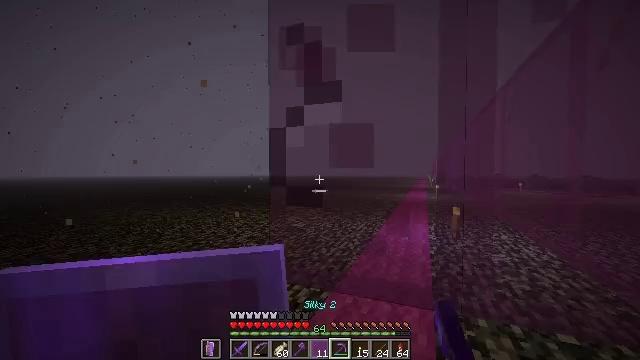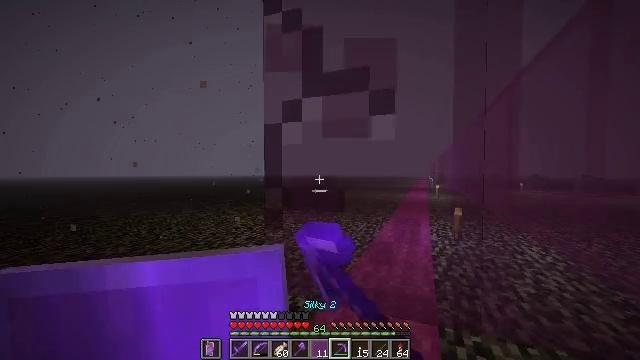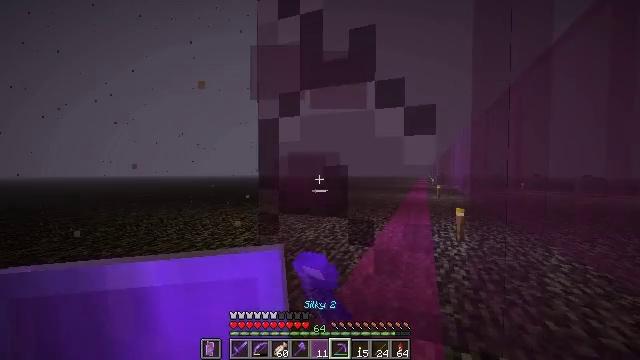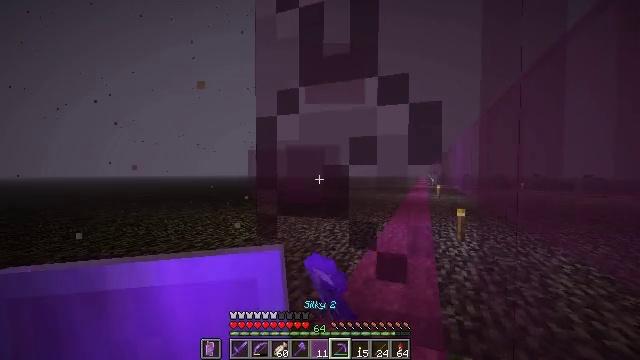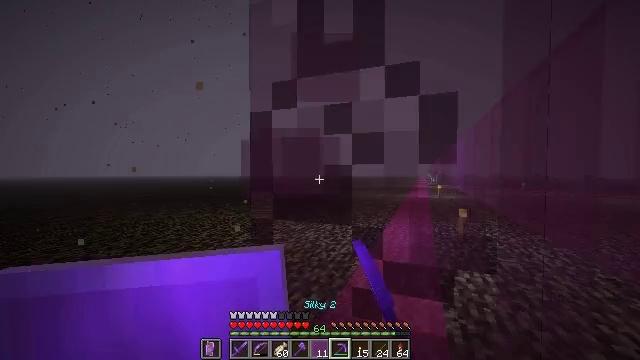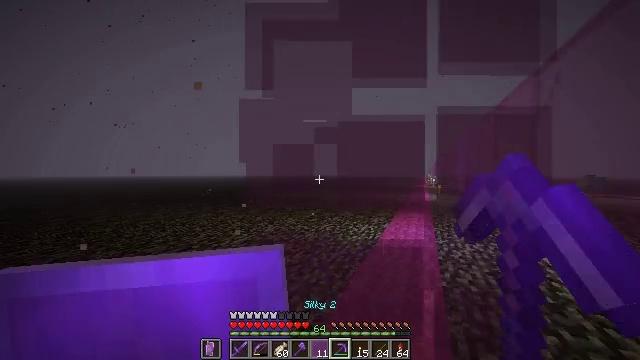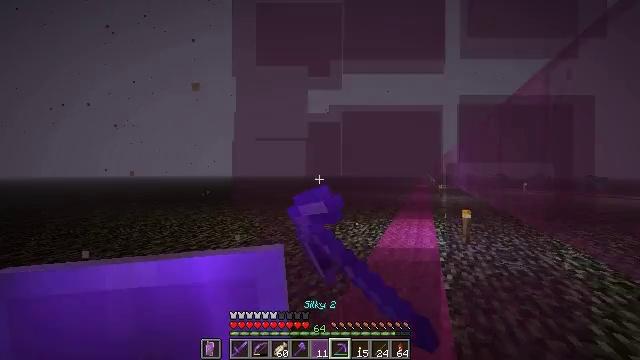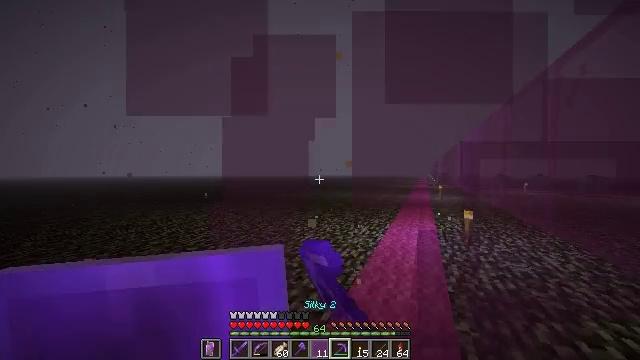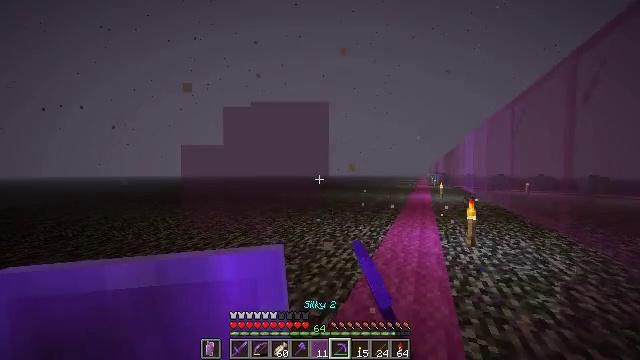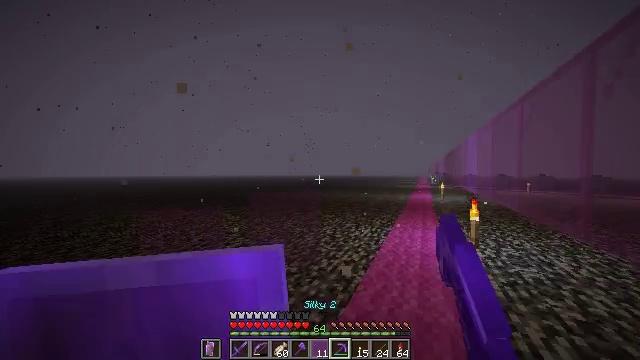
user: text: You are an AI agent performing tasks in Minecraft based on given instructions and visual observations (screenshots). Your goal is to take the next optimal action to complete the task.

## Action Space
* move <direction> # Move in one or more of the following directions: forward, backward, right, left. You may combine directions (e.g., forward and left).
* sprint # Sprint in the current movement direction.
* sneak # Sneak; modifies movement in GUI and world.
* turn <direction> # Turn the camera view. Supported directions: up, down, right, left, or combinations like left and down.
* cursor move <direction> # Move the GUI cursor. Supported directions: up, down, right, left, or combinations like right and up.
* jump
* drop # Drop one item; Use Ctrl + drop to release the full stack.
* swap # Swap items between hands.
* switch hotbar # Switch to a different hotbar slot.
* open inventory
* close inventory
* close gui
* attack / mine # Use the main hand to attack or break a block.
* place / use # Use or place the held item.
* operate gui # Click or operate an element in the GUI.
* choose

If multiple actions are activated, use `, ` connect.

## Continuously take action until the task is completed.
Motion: motion action
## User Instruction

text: Break the magenta stained glass pane.
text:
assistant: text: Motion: move forward, sneak, attack / mine
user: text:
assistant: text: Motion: move forward, sneak, attack / mine
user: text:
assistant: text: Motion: move forward, sneak, attack / mine
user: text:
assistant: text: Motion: move forward, sneak, attack / mine
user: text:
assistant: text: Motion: move forward, sneak, attack / mine
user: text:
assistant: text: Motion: move forward, sneak, attack / mine
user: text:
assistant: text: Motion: move forward, sneak, attack / mine
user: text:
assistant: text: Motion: move forward, sneak, attack / mine
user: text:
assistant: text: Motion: move forward, sneak, attack / mine
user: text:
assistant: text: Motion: sneak, attack / mine